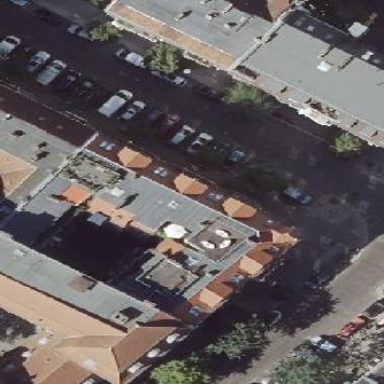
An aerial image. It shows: Residential building with grey exterior. The roof is made of red roof tiles in gambrel shape.